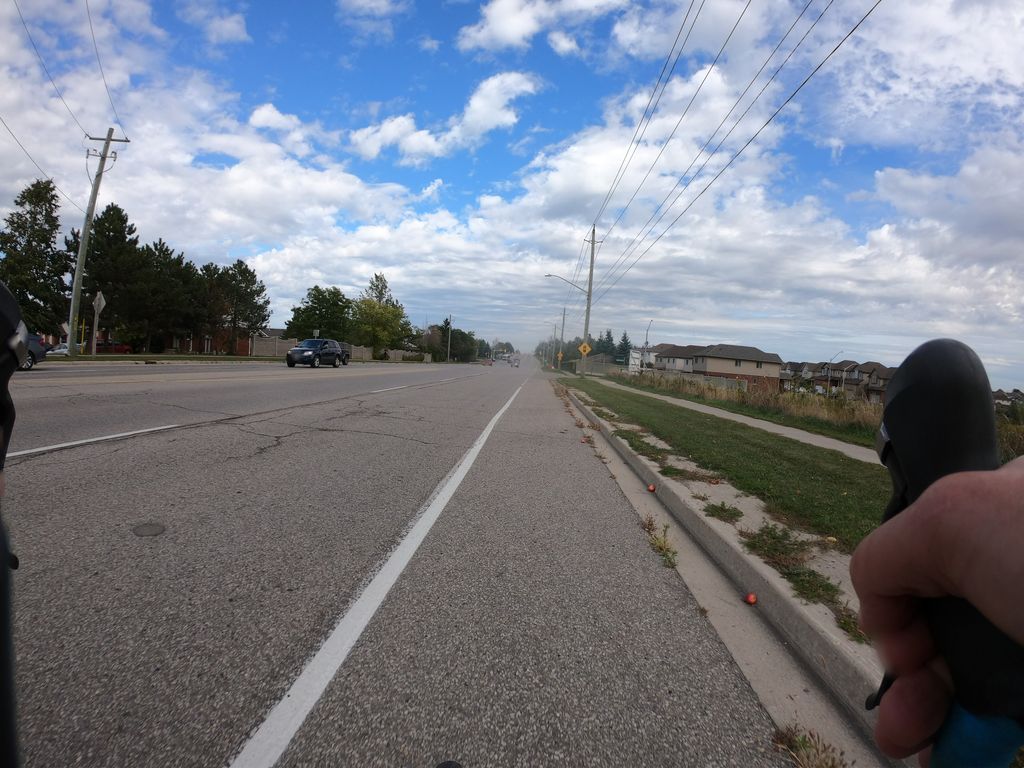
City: kitchener-waterloo